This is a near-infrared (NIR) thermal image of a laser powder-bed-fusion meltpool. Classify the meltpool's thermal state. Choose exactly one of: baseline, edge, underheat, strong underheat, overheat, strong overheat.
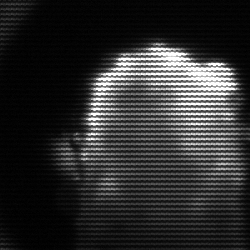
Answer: baseline